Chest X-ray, PA view. Patient: 60 years old, sex F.
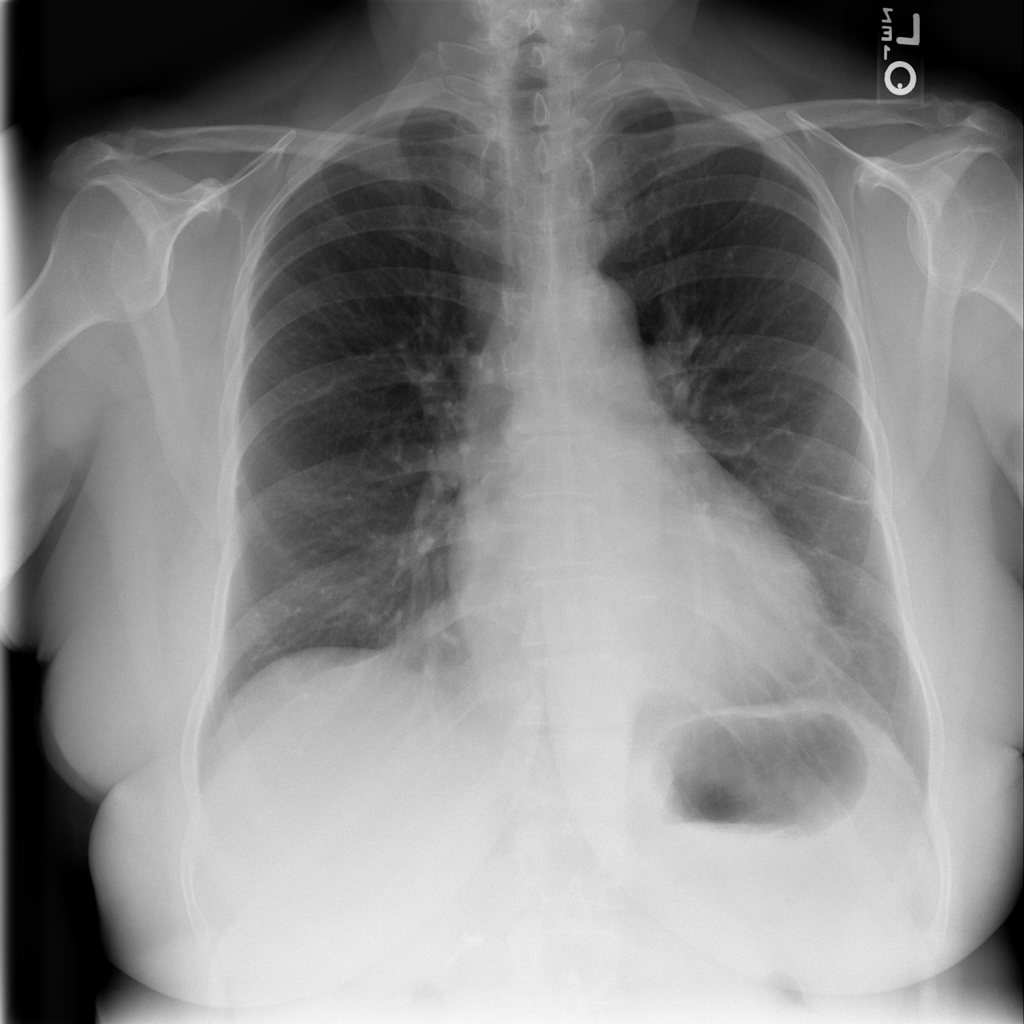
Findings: Atelectasis